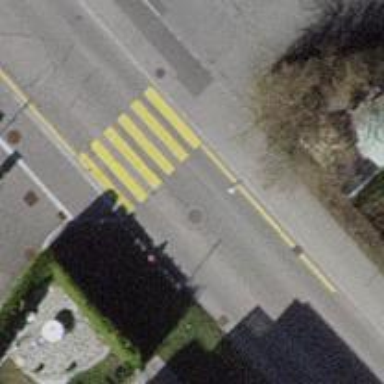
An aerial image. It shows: Marked road crossing.